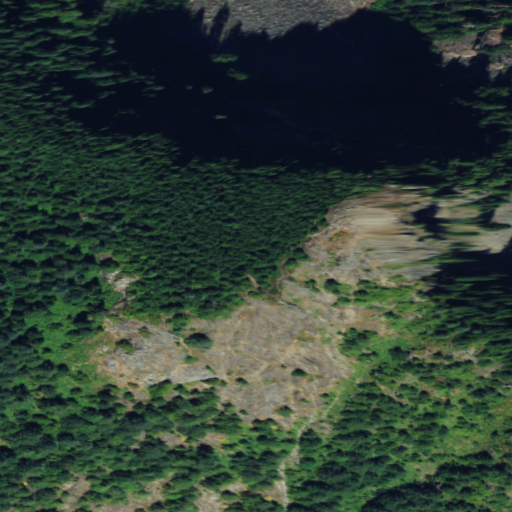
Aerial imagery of mountain in Washington named Mount Teneriffe containing evergreen forest, shrub, and grassland